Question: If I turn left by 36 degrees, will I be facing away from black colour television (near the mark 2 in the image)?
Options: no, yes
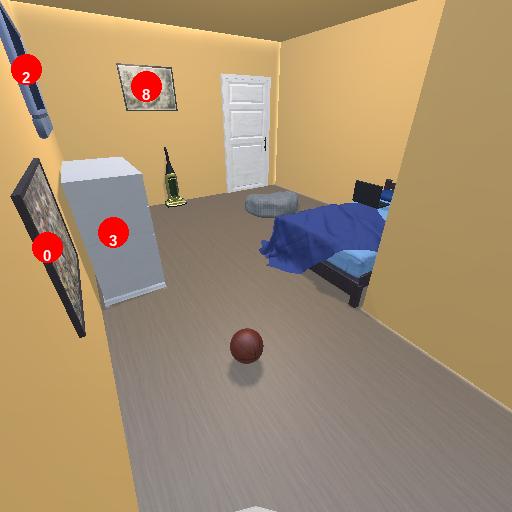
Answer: no